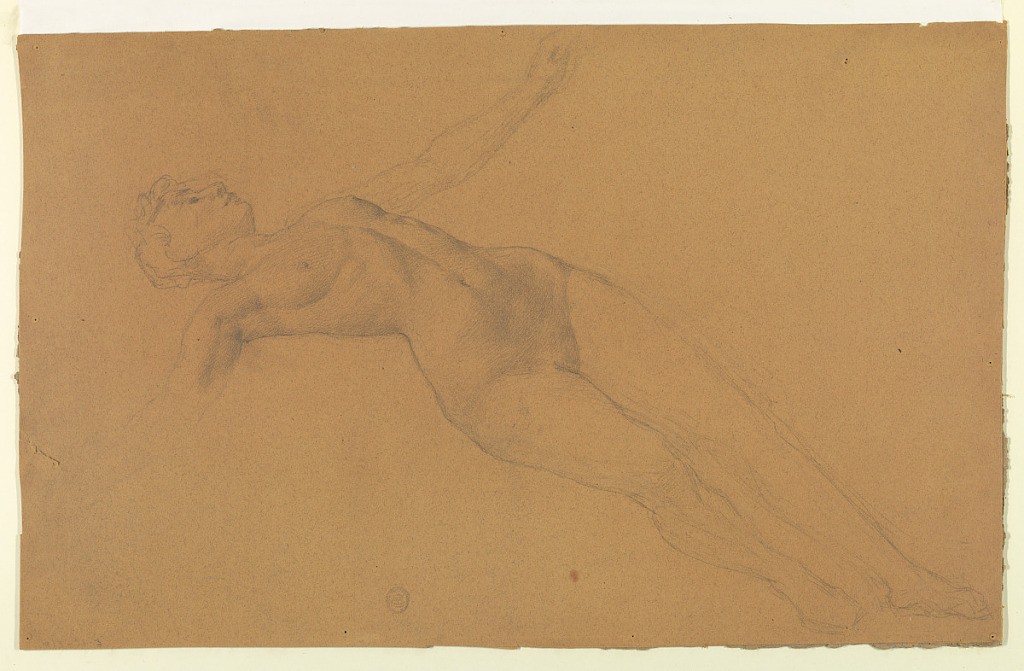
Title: Study for "Diana and Her Attendants among the Constellations"
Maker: Francis Augustus Lathrop, American, 1849–1909
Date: ca. 1894
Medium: Graphite on paper
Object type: Drawing
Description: Sketch of a female nude figure reclining.